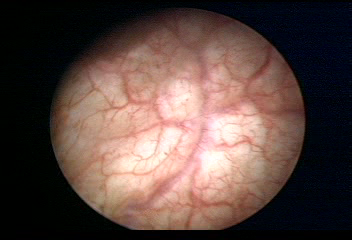
Modality: WLC
Class: Normal mucosa
Bladder cancer association: No